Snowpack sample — Rabbit Ears Pass, Jackson County, Colorado, USA (12/17/25, 1:08 PM MST)
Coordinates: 40.387, -106.625
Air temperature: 34 °F
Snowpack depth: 46 cm
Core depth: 40 cm
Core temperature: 28.4 °F
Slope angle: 6°, slope face: 165°
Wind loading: medium
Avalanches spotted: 0
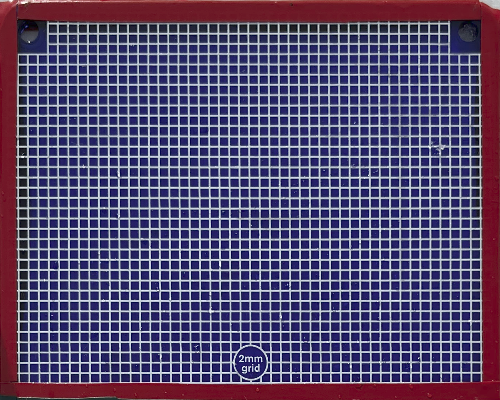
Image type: profile
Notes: No avalanches spotted nearby, although collected in a meadowy area with minimal risk on this face of the pass.